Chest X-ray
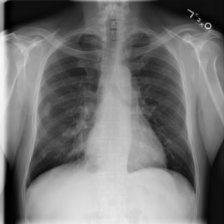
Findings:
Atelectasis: negative
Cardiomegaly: negative
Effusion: negative
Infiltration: negative
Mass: positive
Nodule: negative
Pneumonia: negative
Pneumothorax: negative
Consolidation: negative
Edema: negative
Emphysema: negative
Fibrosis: negative
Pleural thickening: negative
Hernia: negative